Question: I'm unexperienced with handling DllImport stuff, so I'd be glad if anyone of you can solve my little problem. I want to import a dll which has a method within a class. The method should return a stringarray.
So here's some code:
Form1.cs (Calling Position):
'''
...
public partial class Form1 : Form
{
[DllImport("lang.dll")]
public static extern string[] getValues();
// |
//error occures here v
string[] labels = getValues();
Status prgmStatus;
public Form1()
{
...
'''
language.cs (Class of my .dll file):
'''
using System;
using System.Collections.Generic;
using System.Linq;
using System.Text;
namespace lang
{
public class language
{
public language()
{
}
public string[] getValues()
{
string[] content =
{
"User",
"Password",
"Login",
"Create new account ->",
"Repeat password",
"E-Mail adress",
"Register",
"<- Back to Login"
};
return content;
}
}
}
'''
So when I start my program it calls the method of the dll and this appears:
(Image is found here:

How may i avoid this error and get the array properly?
Thanks for answers and solutions,
Paedow
Update:
It should be possible to load any other .dll file from this path, with same structure but other content. The dll contains the labels for the windows form in the english language. when someone wants to have this program in his own language he has to compile a dll with his labels and just replace the dll.
Another Update:
The dll file is not build in the same solution. The dll is an own solution, only the final .dll file will be used in my program, so there are no references.
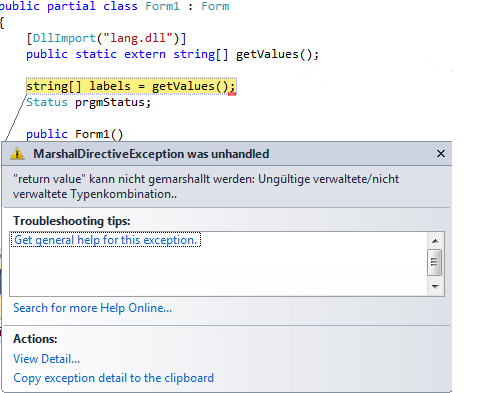
Answer: As you are working with managed dlls, you shouldn't use the <URL>.
If you want to compile your application with the dll () you can add a reference to:
- -
See <URL>.